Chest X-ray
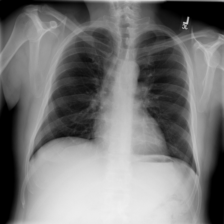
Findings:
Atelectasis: negative
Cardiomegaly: negative
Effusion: negative
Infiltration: negative
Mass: negative
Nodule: negative
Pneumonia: negative
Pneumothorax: negative
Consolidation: negative
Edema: negative
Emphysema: negative
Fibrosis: negative
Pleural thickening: negative
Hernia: negative